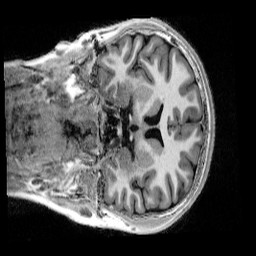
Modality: UNIT1_denoised
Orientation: coronal
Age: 11
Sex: male
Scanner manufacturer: siemens
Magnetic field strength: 3 T
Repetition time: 4 s
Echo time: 0.00303 s